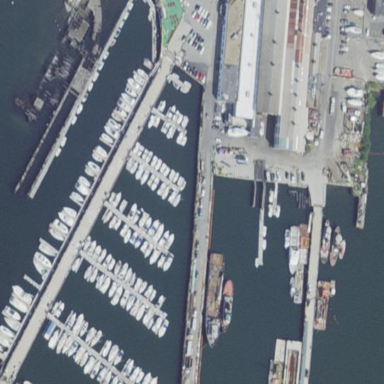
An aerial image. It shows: Marina on leisure land.